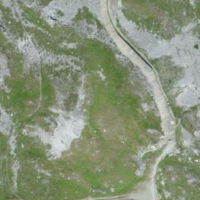
EUNIS habitat code: 31
Species observed at this site:
Doronicum grandiflorum
Carduelis citrinella
Pyrrhocorax graculus
Falco tinnunculus
Gentianella campestris
Gentiana bavarica